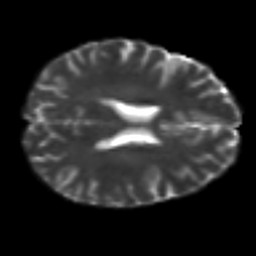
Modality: T2w
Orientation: axial
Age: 21
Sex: female
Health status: healthy
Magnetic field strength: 3 T
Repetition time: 8.4 s
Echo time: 0.0926 s